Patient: sex M, age 78
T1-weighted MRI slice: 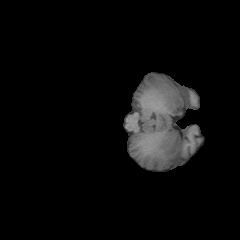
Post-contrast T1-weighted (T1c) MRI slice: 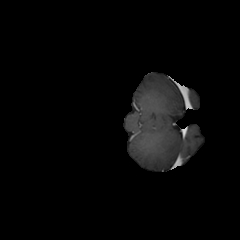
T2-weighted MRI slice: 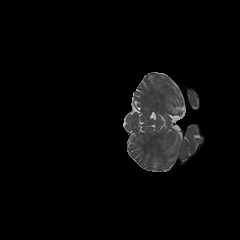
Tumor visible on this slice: no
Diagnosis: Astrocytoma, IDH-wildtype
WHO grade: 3